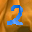
Label: 2